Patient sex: F
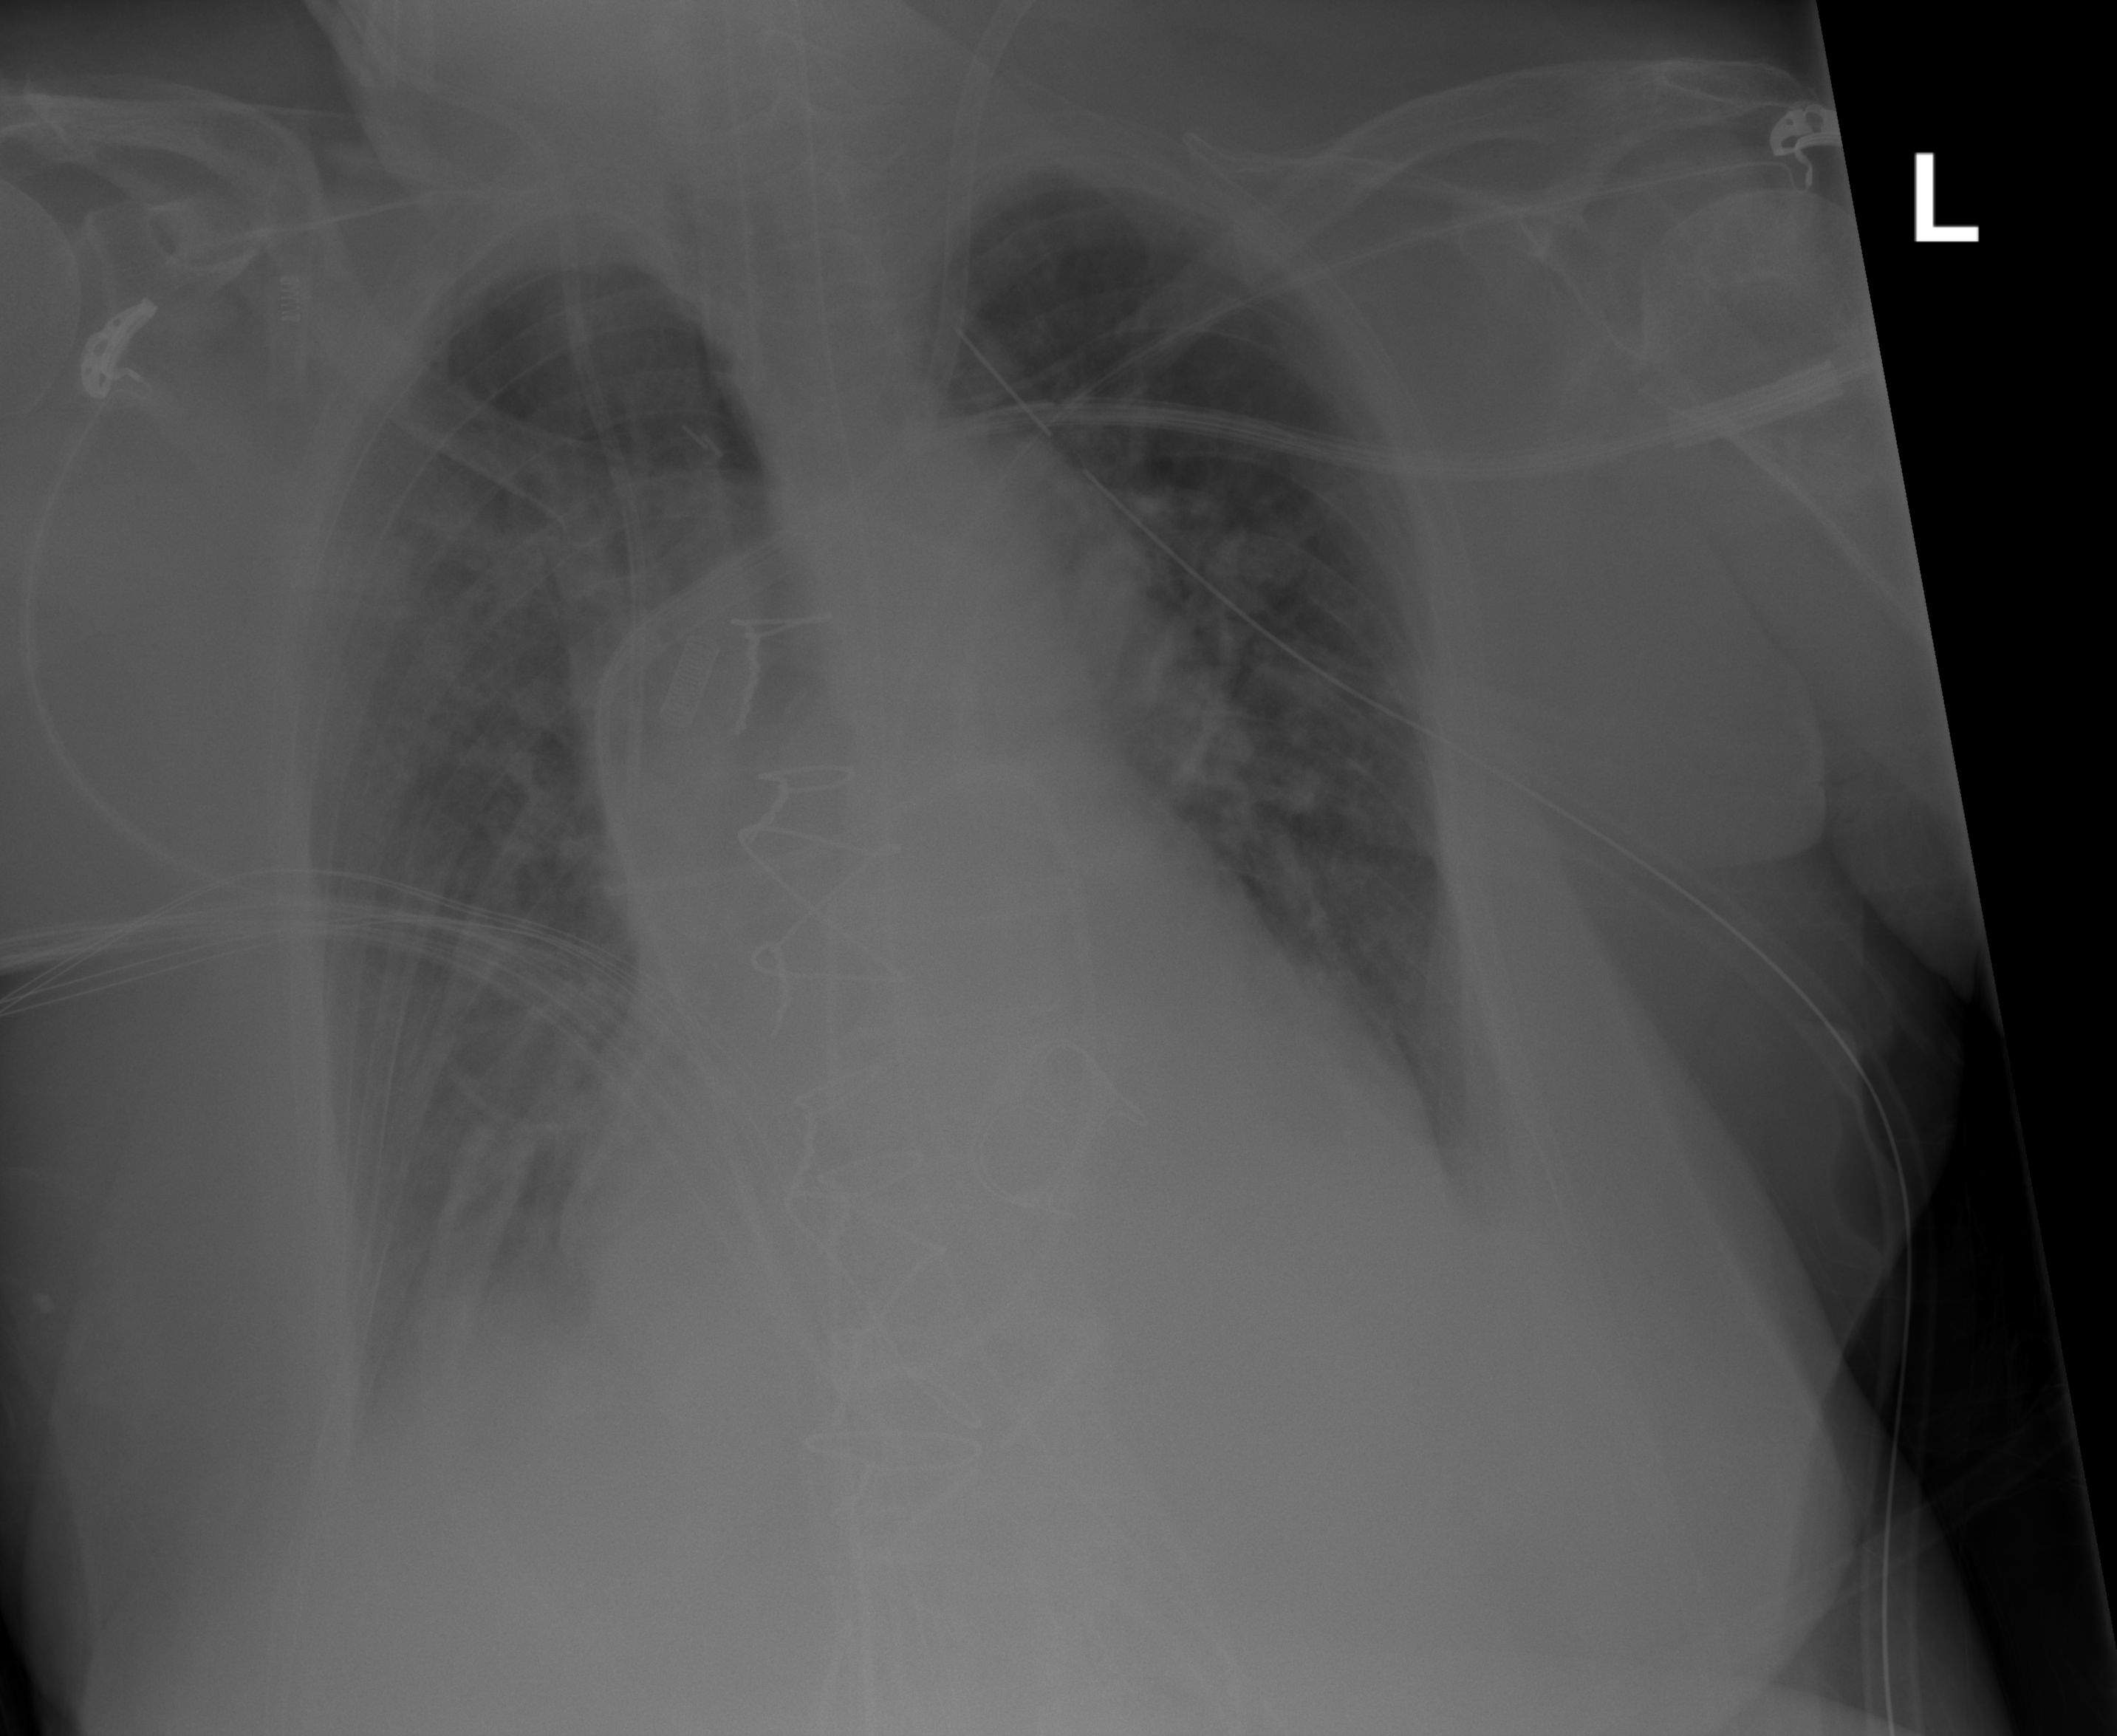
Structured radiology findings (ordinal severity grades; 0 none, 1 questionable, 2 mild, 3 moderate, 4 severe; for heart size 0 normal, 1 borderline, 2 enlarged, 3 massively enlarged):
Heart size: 2
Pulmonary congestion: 2
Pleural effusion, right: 2
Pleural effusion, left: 2
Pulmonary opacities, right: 1
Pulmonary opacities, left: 1
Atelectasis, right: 0
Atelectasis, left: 2